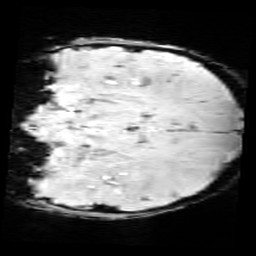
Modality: SWI
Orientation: coronal
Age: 10
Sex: female
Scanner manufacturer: siemens
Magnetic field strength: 3 T
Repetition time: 0.027 s
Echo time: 0.02 s